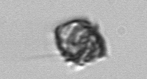
Label: Kryptoperidinium_triquetrum